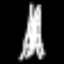
Label: The Eiffel Tower